Interaction volume radius: 10 \u00c5
Interaction volume height: 10 \u00c5
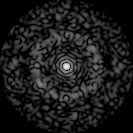
Disorder parameter: 0.8315